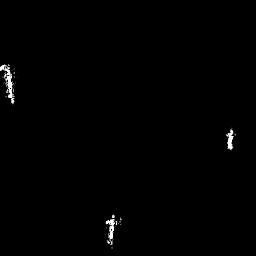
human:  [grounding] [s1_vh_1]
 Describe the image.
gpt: In the satellite image, there is  <ref>1 medium ship </ref> <box>[[0, 23, 7, 39, 0]]</box> located at left,  <ref>1 medium ship </ref> <box>[[40, 82, 47, 95, 0]]</box> located at bottom,  <ref>1 small ship </ref> <box>[[87, 49, 92, 59, 0]]</box> located at right.